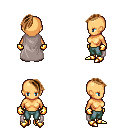
a pixel art fantasy rpg character, female body template, human, tanned skin, gray cape, teal pants, brown long mohawk hairstyle, gold gloves, gold boots, four views (front, back, left, right), 2x2 character sprite sheet, small pixel art, hard edges, no anti-aliasing